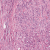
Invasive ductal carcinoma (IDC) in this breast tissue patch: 1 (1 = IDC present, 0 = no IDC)